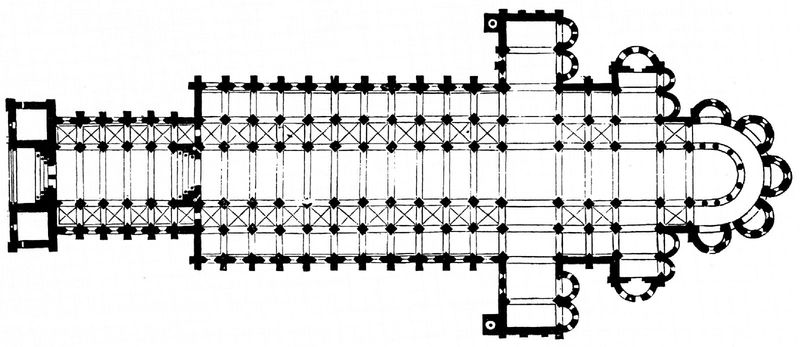
Titel: Kathedrale Cluny, ehemalige Abteikirche, Bau III
Standort: Cluny, Kathedrale (Bau III) (EU - F - Burgund)
Schlagwörter: pfeiler, raum, säulen, tür, architektur, norden, kirche, süden, treppen, paradies, eingang, gewölbe, türme, draufsicht, hauptschiff, mittelschiff, langschiff, querhaus, altarraum, apsis, chor, plan, westen, osten, grundriss, fundament, vorhalle, apsiden, seitenschiffe, vierung, querschiff, cluny, kapellenkranz, querhäuser, querhäusr